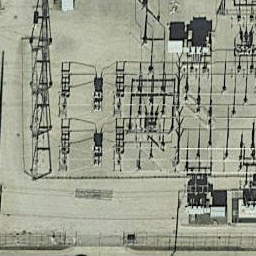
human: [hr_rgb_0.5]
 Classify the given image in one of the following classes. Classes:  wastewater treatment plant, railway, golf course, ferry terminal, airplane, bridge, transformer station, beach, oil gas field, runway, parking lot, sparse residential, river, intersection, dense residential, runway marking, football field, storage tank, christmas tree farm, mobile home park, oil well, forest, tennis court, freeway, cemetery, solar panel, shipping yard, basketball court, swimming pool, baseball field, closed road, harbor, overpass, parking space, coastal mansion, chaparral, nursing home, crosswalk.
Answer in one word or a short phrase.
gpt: transformer station